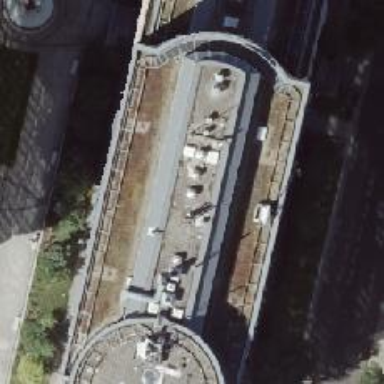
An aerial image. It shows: Government office belonging to the parliament.